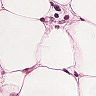
Metastatic tissue present: yes